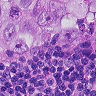
Metastatic tissue present: yes